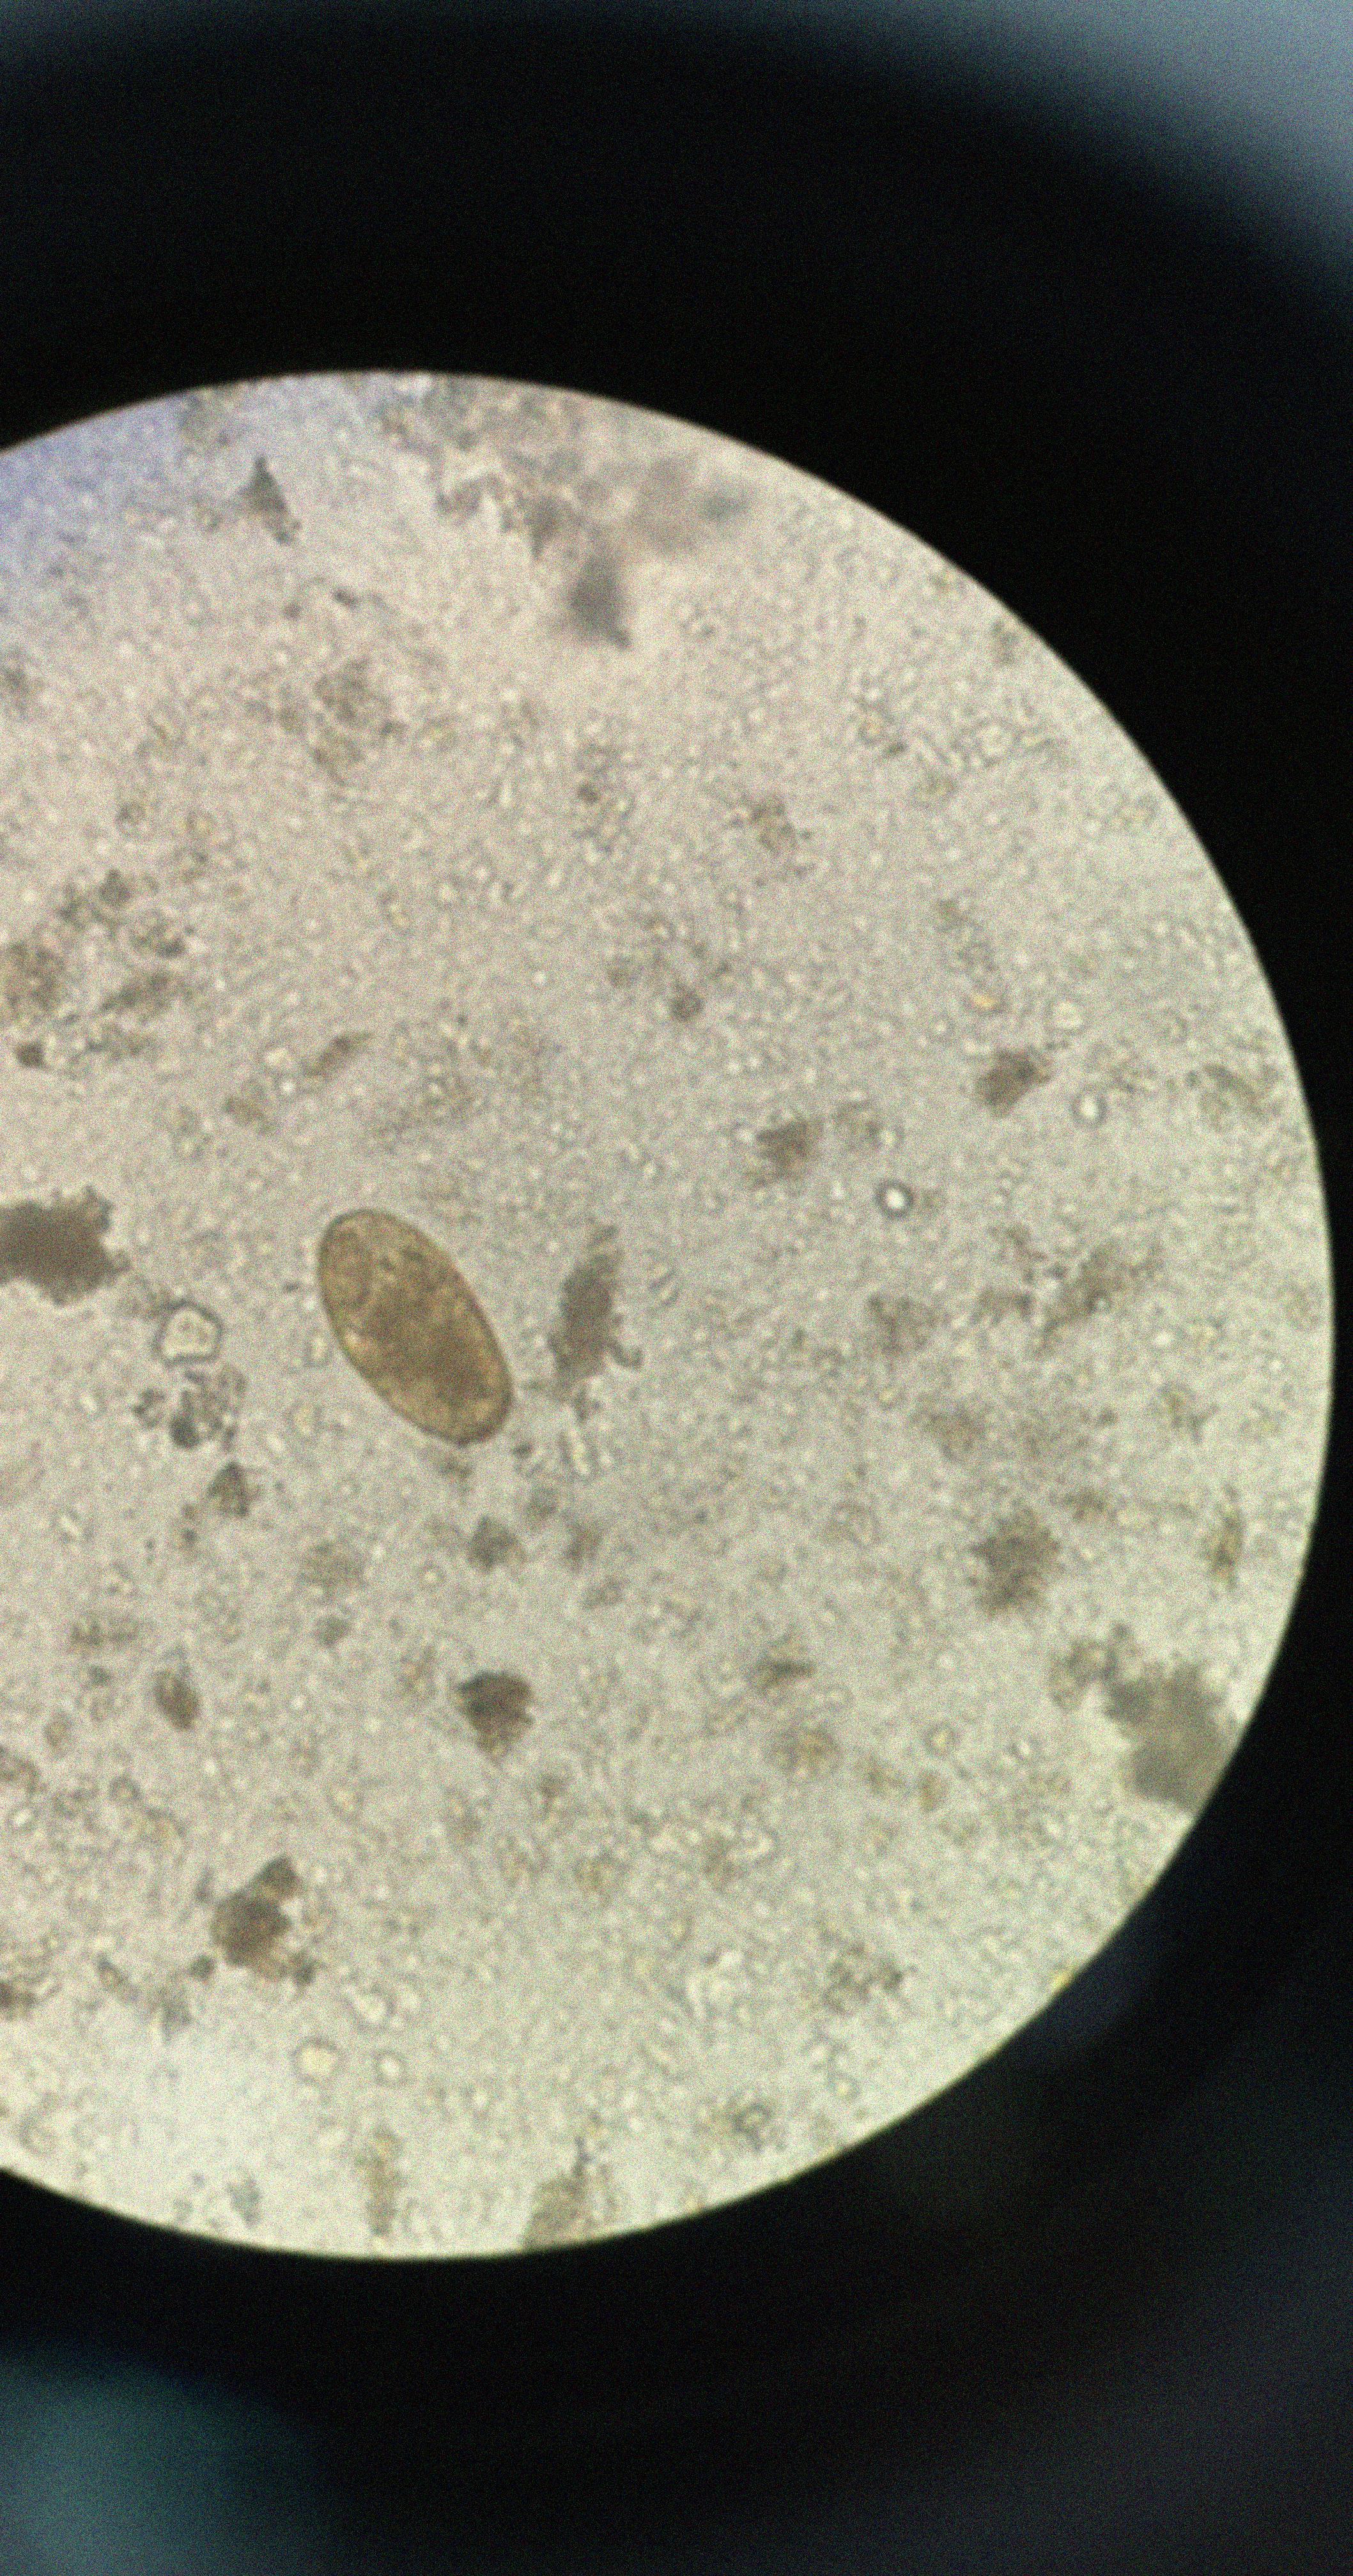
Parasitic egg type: Paragonimus spp